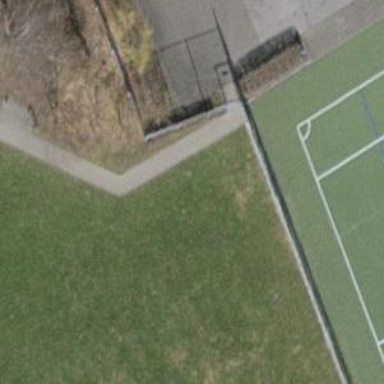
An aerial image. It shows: Path with grass paver surface.